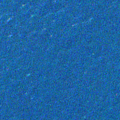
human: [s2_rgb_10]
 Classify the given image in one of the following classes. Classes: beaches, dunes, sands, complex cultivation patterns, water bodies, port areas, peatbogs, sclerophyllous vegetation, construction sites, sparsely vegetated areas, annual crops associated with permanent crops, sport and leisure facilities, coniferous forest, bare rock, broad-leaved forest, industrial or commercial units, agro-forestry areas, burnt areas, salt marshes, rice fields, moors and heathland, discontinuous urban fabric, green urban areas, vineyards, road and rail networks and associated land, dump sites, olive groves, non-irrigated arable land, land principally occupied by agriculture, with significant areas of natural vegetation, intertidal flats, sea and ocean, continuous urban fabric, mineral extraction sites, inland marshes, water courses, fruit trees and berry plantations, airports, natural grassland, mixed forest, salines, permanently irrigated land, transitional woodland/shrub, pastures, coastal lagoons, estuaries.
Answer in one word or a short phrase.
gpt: sea and ocean